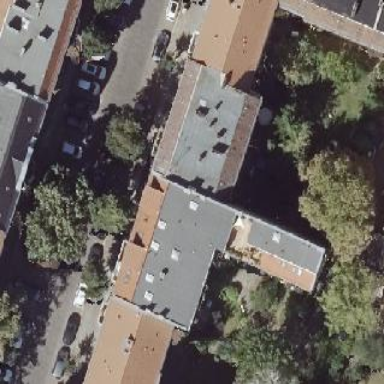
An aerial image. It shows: Apartments building with saltbox roof shape.